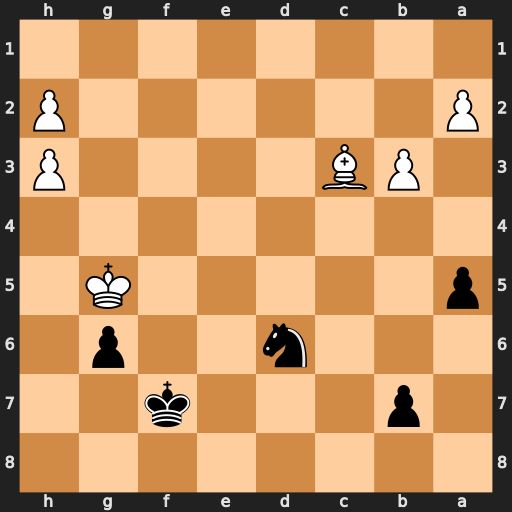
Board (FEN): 8/1p3k2/3n2p1/p5K1/8/1PB4P/P6P/8
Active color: b
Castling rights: -
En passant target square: -
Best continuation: Ne4+ Kf4 Nxc3